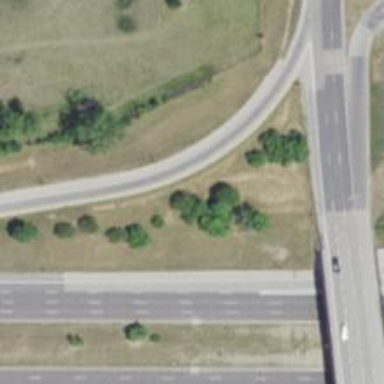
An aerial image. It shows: Trunk link highway.